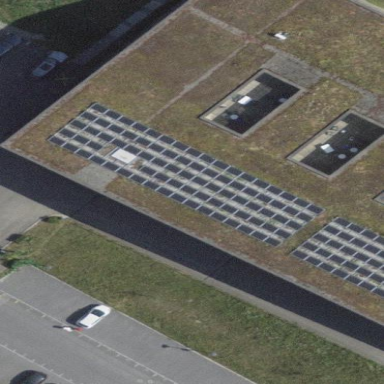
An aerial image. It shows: Solar power generator with photovoltaic panels.